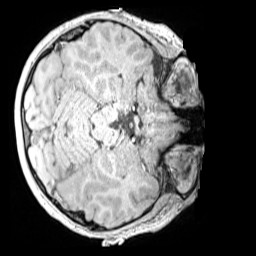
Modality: MP2RAGE
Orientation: axial
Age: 13
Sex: male
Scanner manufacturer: siemens
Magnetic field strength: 3 T
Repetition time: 4 s
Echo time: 0.00299 s